Question: Since it appears there is no "dedicated" Abstract Model "designed" purposely for QTreeView (for 'QListView' there is 'QAbstractListModel' and for QTableView there is 'QAbstractTableModel') and since I need to be able to display the headers I opted to use Table's Abstract model: 'QAbstractTableModel' with 'QTreeView'. The code runs fine but if a plus signed is clicked it crashes immidiately. Shouldn't be 'QAbstractTableModel' used with 'QTreeView'? What Abstract model to use?

'''
import os,sys
from PyQt4 import QtCore, QtGui
app=QtGui.QApplication(sys.argv)
elements={'Animals':{1:'Bison',2:'Panther',3:'Elephant'},'Birds':{1:'Duck',2:'Hawk',3:'Pigeon'},'Fish':{1:'Shark',2:'Salmon',3:'Piranha'}}
class Model(QtCore.QAbstractTableModel):
def __init__(self):
QtCore.QAbstractListModel.__init__(self)
self.items=[]
self.modelDict={}
def rowCount(self, parent=QtCore.QModelIndex()):
return len(self.items)
def columnCount(self, index=QtCore.QModelIndex()):
return 3
def data(self, index, role):
if not index.isValid() or not (0<=index.row()<len(self.items)): return QtCore.QVariant()
if role==QtCore.Qt.DisplayRole: return QtCore.QVariant(self.items[index.row()])
def buildItems(self):
totalItems=self.rowCount()
for key in self.modelDict:
self.beginInsertRows(QtCore.QModelIndex(), totalItems+1, 0)
self.items.append(key)
self.endInsertRows()
class TreeView(QtGui.QTreeView):
def __init__(self):
super(TreeView, self).__init__()
self.model= Model()
self.model.modelDict=elements
self.model.buildItems()
self.setModel(self.model)
self.show()
window=TreeView()
sys.exit(app.exec_())
'''
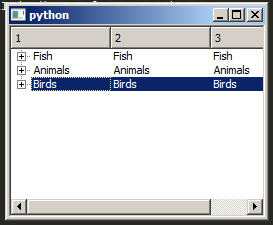
Answer: You cannot use 'QAbstractTableModel' properly with a 'QTreeView', as that class is only for 'QTableView'. You must instead inherit <URL>' in specific is very important to pay attention to, as it tells the 'QTreeView' if an item is at the top level or if it's a child of another item in the tree.
I believe the primary motivation for not having a 'QAbstractTreeModel' class in Qt is because you would need to override all of these methods to create a properly expressive tree model, already.